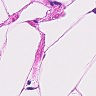
Metastatic tissue present: no